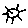
Label: sun